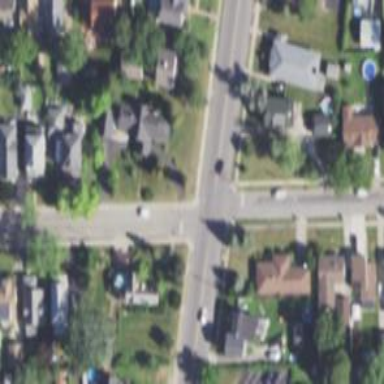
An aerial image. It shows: Unmarked crossing on asphalt footway.